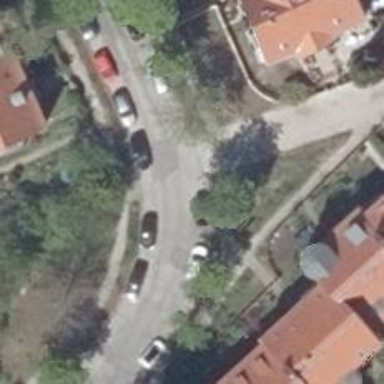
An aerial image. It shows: Residential road.